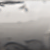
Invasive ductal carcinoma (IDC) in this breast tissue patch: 0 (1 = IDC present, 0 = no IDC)